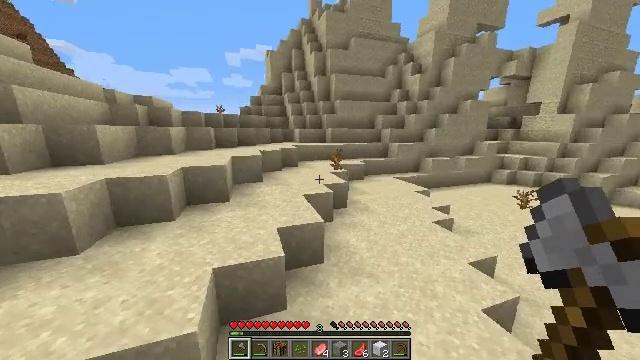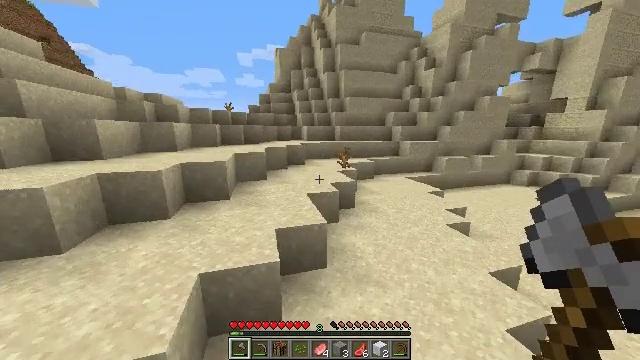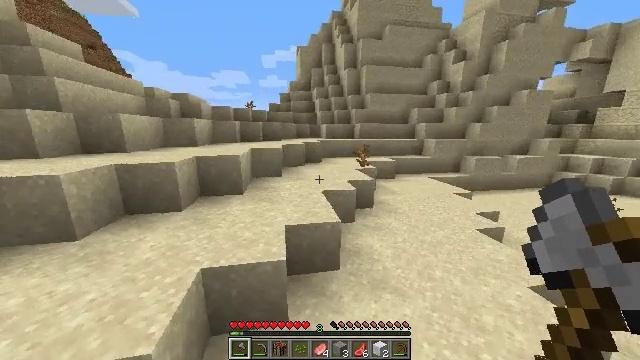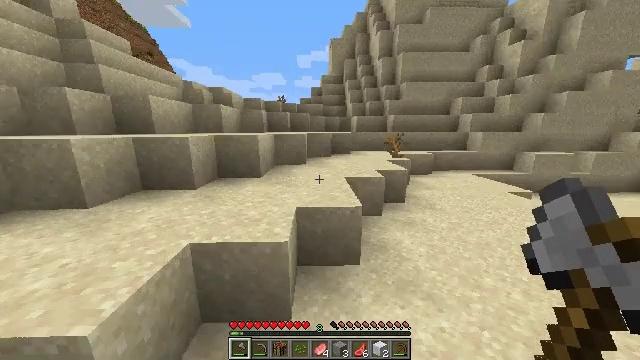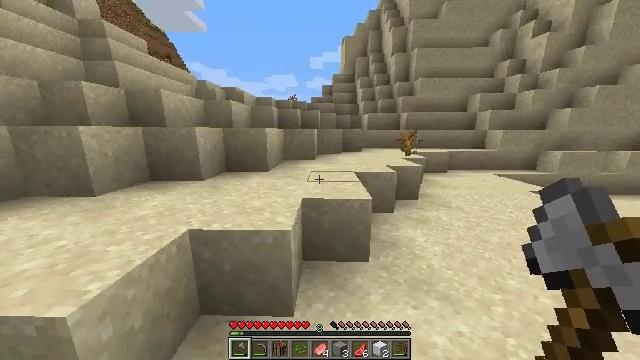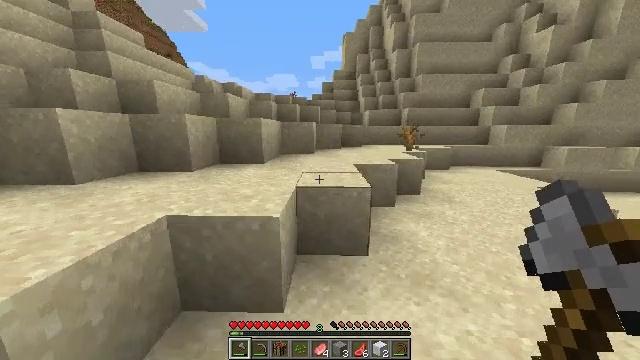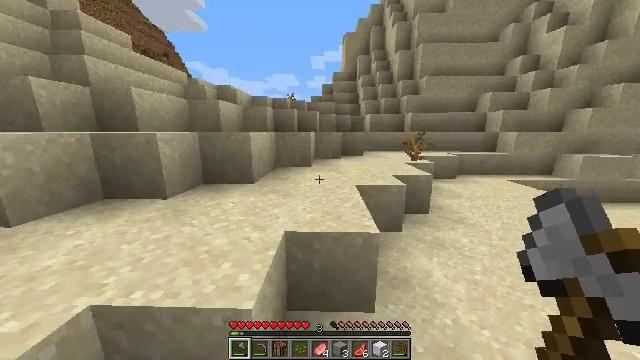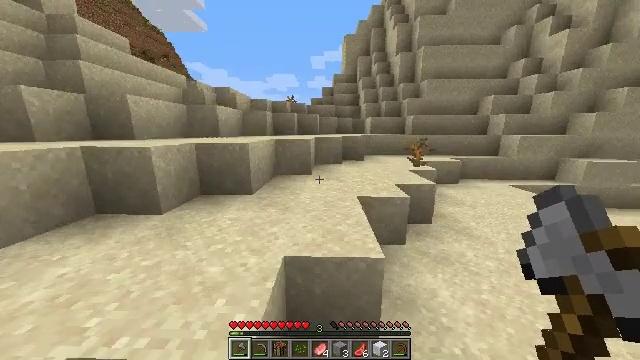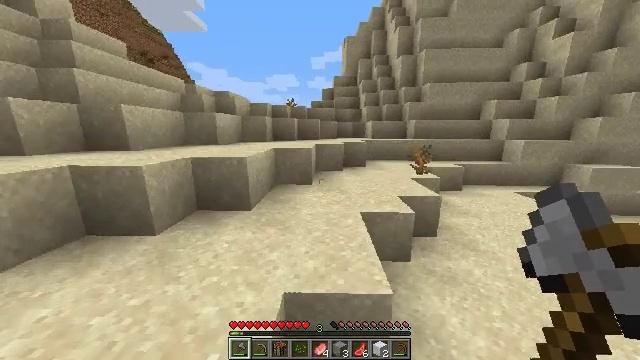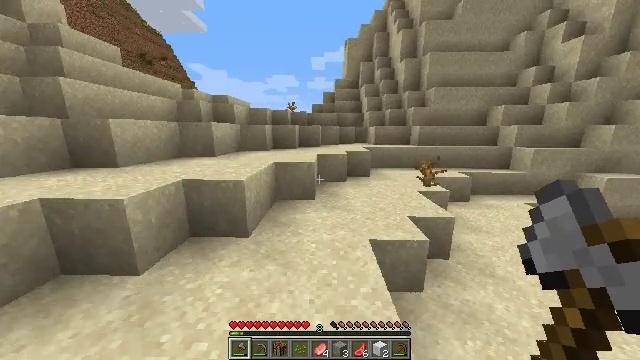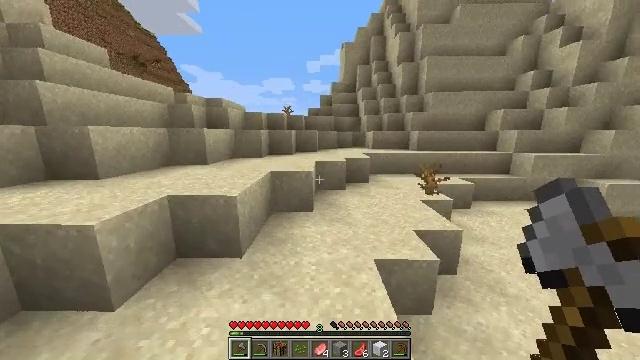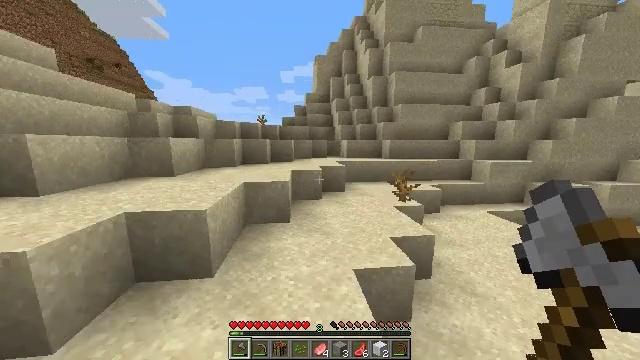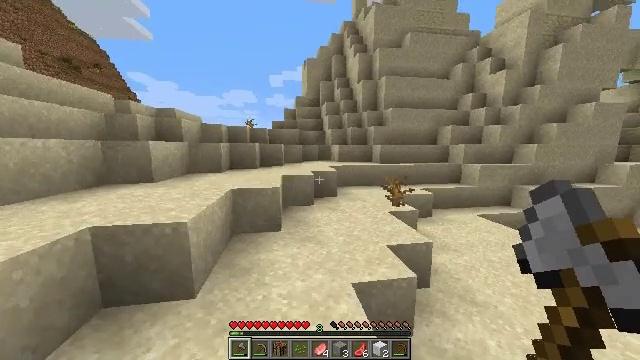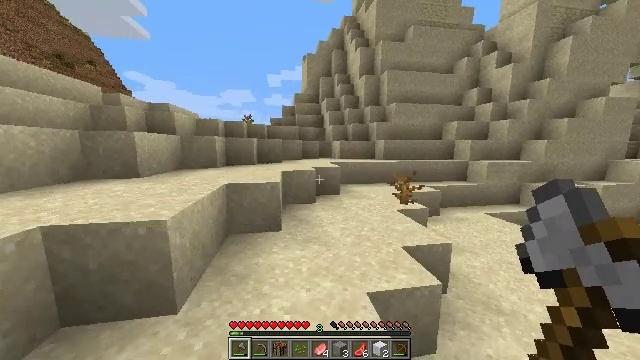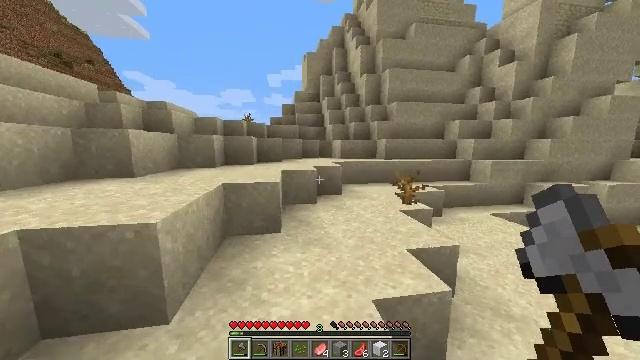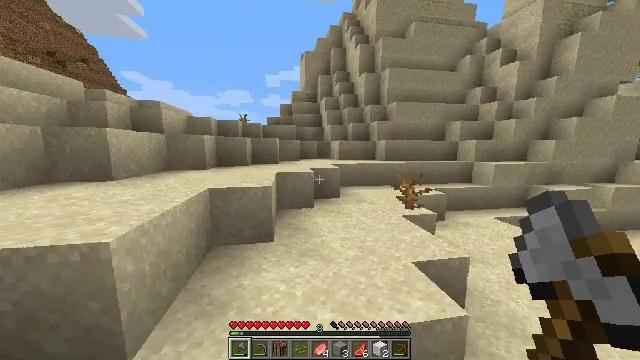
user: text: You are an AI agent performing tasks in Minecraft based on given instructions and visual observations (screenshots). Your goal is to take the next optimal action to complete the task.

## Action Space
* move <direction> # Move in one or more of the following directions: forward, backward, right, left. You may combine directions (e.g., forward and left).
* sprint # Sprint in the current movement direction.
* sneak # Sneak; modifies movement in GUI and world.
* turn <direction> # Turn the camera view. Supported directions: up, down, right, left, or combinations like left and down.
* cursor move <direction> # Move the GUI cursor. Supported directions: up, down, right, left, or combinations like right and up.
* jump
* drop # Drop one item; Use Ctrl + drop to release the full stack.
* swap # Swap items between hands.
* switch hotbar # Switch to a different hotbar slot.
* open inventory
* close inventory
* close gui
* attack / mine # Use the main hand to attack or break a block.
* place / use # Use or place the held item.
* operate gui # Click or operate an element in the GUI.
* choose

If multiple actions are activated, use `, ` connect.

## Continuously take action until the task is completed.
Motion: motion action
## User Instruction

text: Recycle the cyan bed from the house.
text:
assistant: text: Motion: move forward, turn left, jump
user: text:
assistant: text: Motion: move forward, turn left, jump
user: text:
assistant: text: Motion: move forward and move left, turn left, jump
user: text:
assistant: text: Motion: move forward and move left, turn left, jump
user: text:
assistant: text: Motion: move forward and move left, jump
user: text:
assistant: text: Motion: move forward and move left, jump
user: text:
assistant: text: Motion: move forward and move left, jump
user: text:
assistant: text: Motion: move forward and move left, jump
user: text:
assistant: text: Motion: move forward and move left, jump
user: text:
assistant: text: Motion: move forward, turn right, jump
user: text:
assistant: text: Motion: move forward, turn right and up, jump
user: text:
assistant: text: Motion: move forward, turn right and up, jump
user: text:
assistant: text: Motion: move forward and move right, jump
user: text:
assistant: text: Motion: move forward and move right, jump
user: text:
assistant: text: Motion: move forward and move right, jump
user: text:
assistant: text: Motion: move forward and move right, jump
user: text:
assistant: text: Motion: move forward and move right, jump
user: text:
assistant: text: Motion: move forward and move right, turn left, jump
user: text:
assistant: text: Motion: move forward and move right, turn left and down, jump
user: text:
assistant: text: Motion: move forward, jump
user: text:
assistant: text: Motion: move forward, turn left, jump
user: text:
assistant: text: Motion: move forward and move left, turn left, jump
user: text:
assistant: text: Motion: move forward and move left, turn left, jump
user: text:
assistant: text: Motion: move forward and move left, turn left, jump
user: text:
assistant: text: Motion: move forward and move left, jump
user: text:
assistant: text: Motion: move forward and move left, turn left, jump
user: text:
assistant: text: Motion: move forward and move left, turn left, jump
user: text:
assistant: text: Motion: move forward and move left, jump
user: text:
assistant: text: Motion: move forward and move left, jump
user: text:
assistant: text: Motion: move forward and move left, jump